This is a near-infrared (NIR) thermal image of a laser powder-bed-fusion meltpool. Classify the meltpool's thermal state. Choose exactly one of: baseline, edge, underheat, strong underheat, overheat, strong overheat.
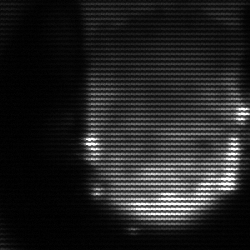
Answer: baseline